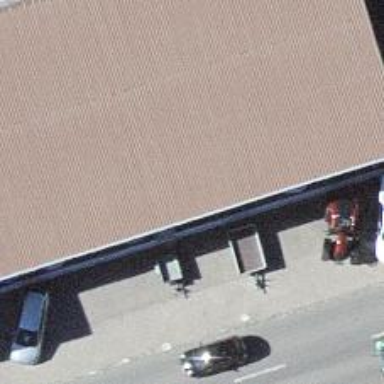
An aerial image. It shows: Car shop offering both dealer and repair services.